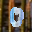
Label: 0